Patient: sex M, age 76
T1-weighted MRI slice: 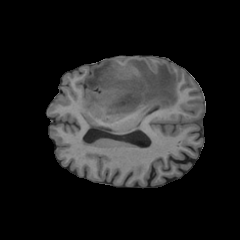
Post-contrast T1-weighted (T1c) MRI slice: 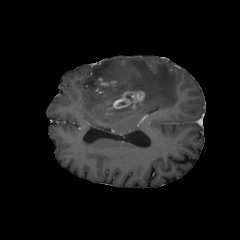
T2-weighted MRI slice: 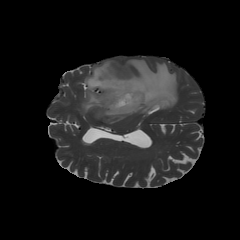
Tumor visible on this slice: yes
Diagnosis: Glioblastoma, IDH-wildtype
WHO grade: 4